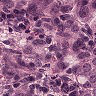
Metastatic tissue present: yes